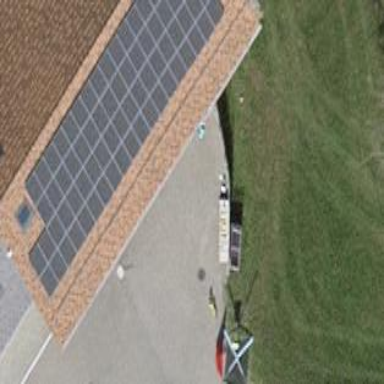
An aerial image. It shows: Solar power generator using photovoltaic panels.